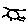
Label: sun